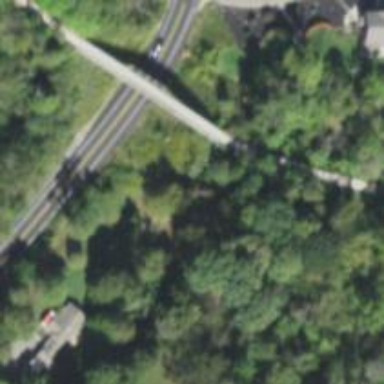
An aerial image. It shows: Bridge over abandoned railway track. The road on the bridge is shared cycleway.